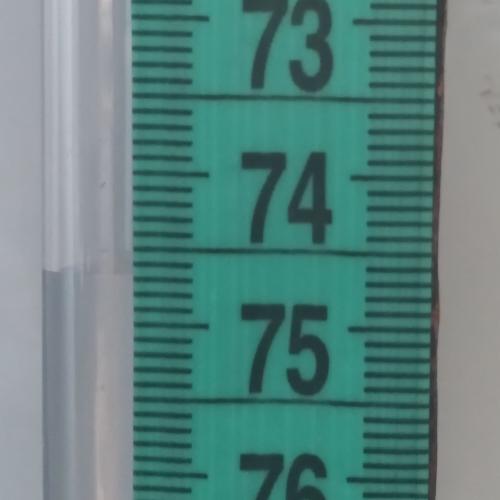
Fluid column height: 74.7 cm